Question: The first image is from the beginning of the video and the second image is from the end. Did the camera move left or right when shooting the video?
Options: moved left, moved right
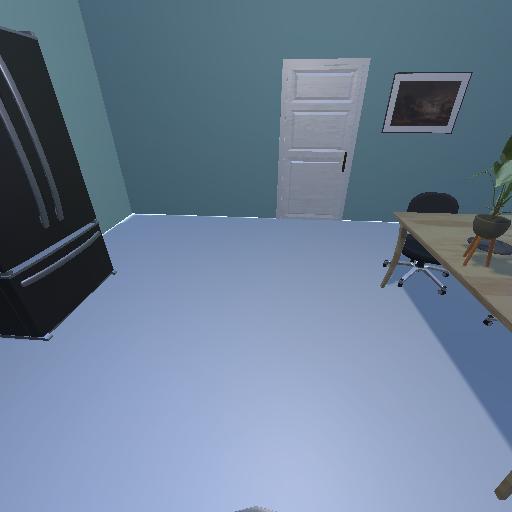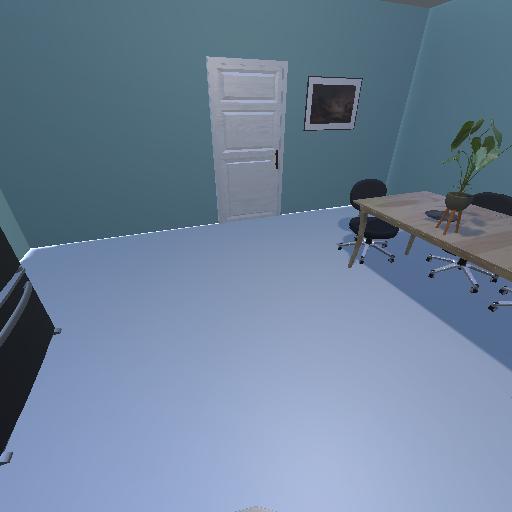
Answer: moved left